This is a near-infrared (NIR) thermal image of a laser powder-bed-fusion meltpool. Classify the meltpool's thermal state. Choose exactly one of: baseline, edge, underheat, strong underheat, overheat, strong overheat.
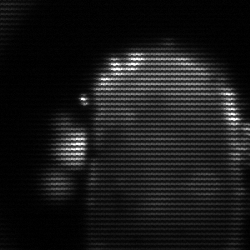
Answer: baseline